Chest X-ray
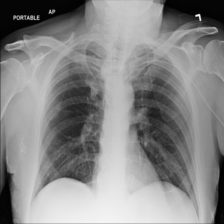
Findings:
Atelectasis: negative
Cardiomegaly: negative
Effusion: negative
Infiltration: negative
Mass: negative
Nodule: negative
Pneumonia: negative
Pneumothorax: negative
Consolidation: negative
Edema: negative
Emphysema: negative
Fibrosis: negative
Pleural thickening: negative
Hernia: negative